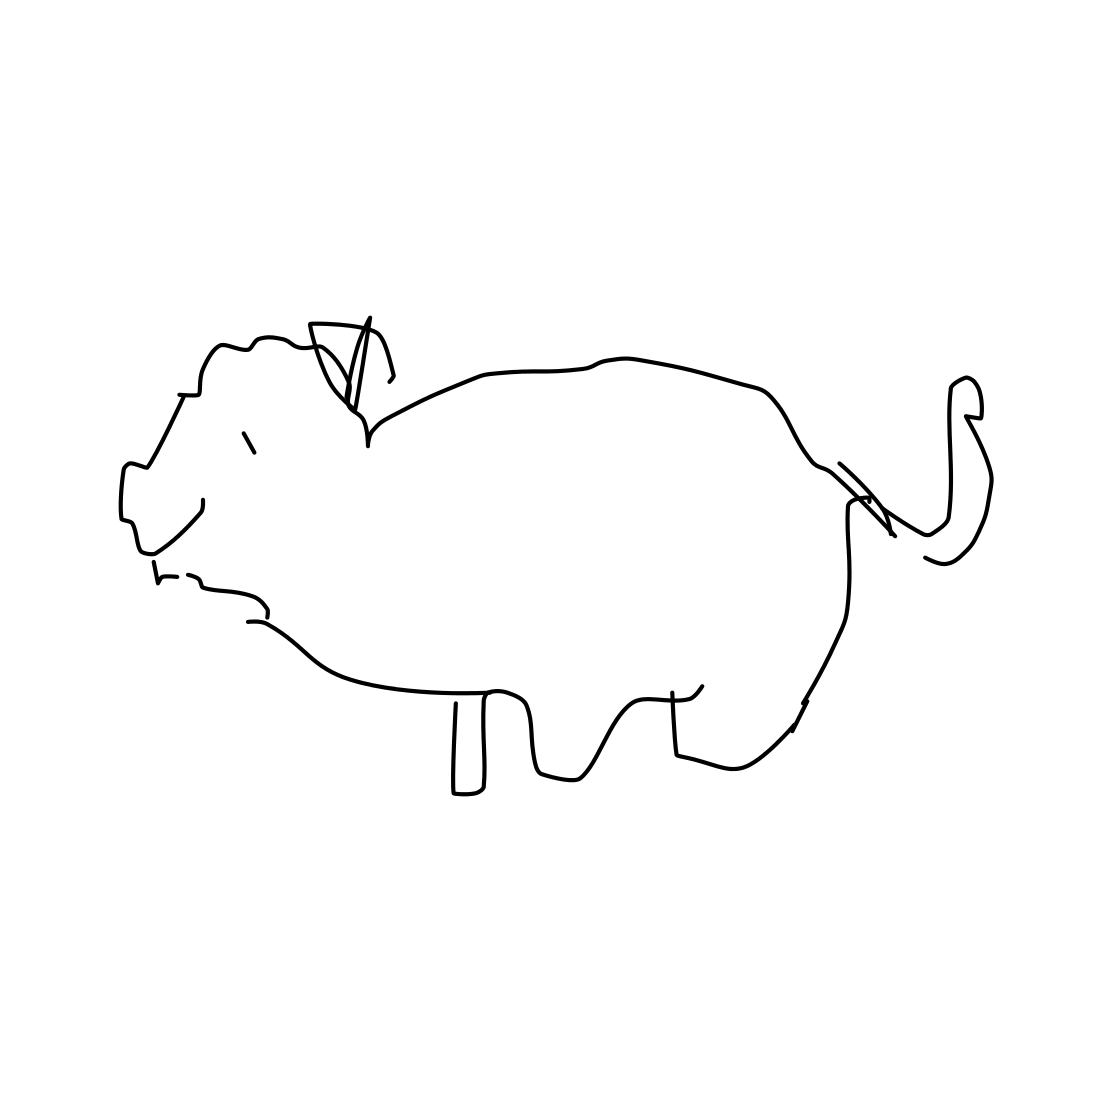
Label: pig